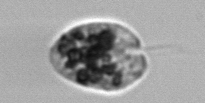
Label: Amoeba